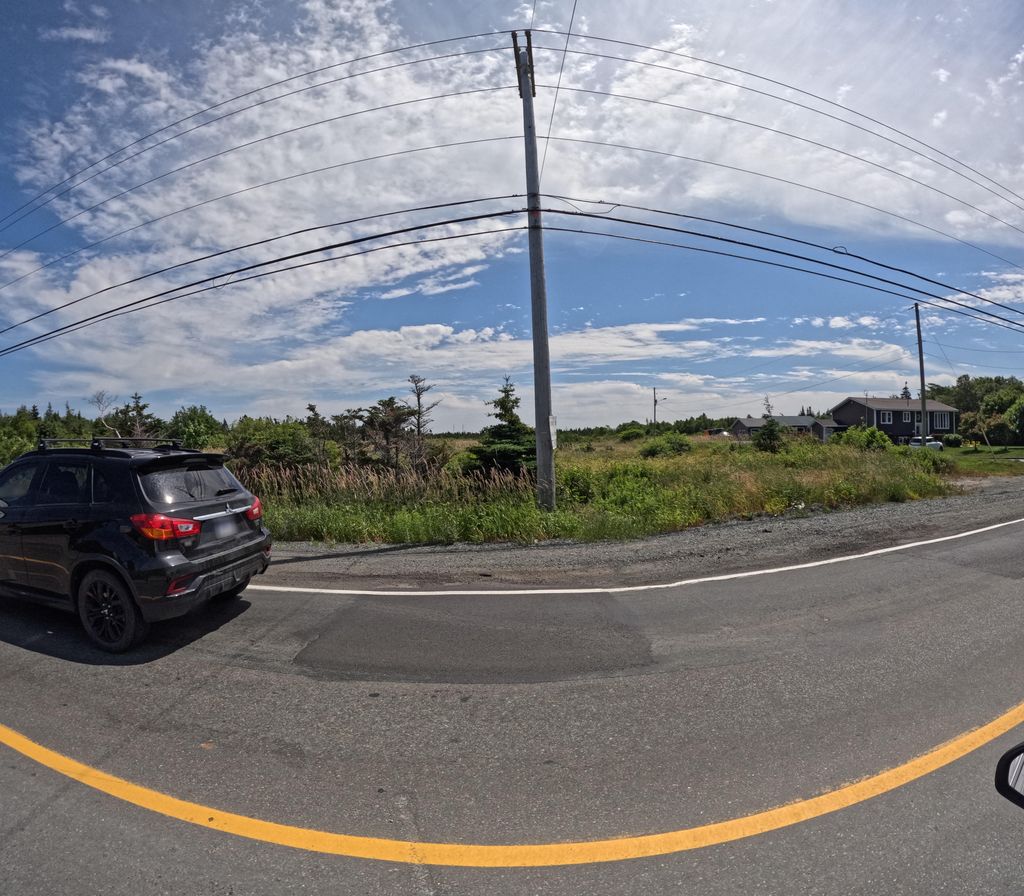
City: st_johns